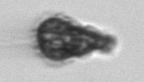
Label: Syracosphaera_pulchra